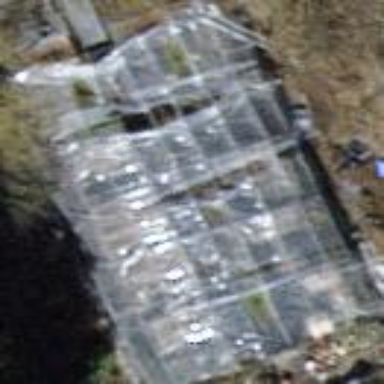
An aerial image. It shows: Greenhouse.